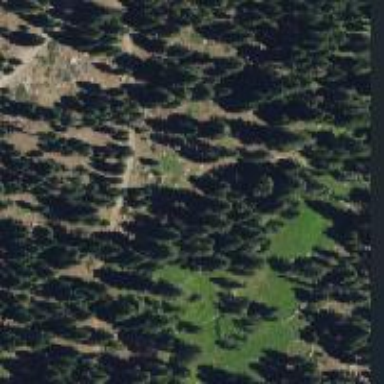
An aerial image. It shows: Wet meadow with woodland vegetation.